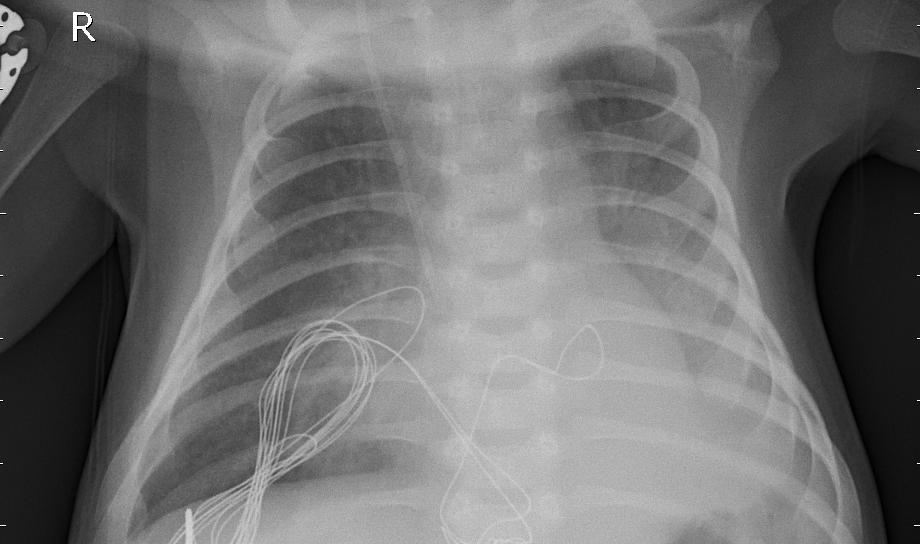
Diagnosis: PNEUMONIA